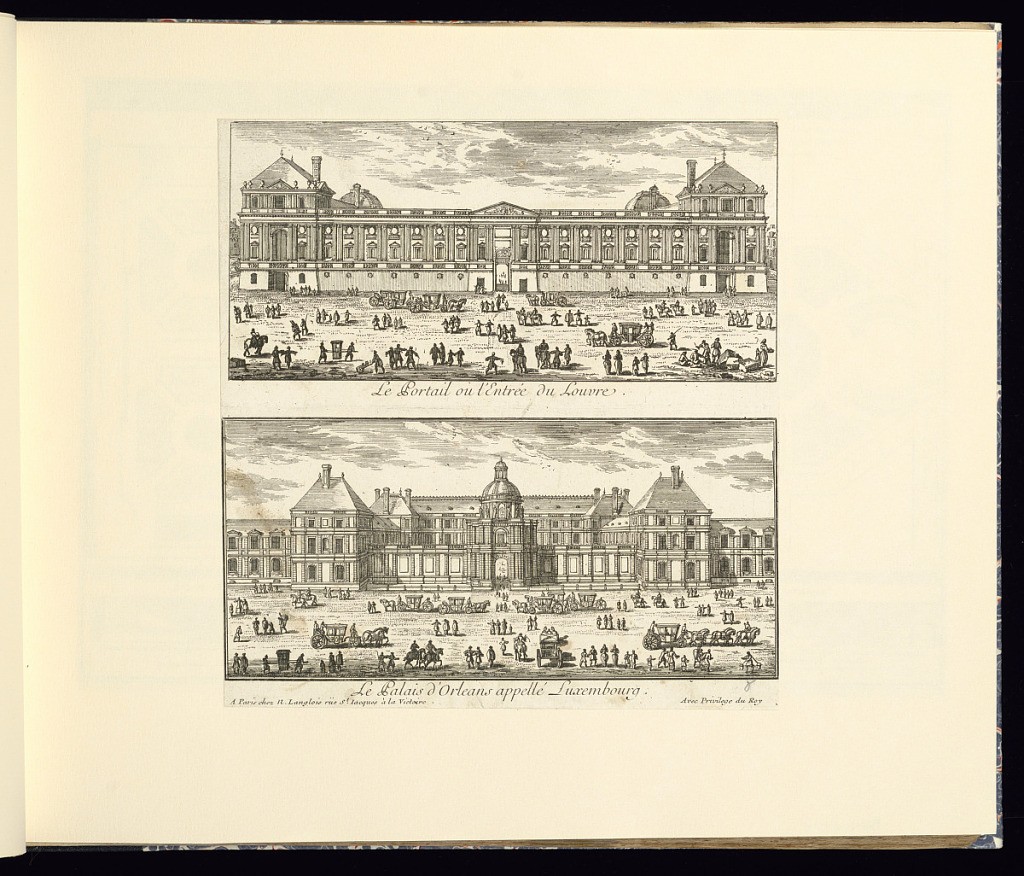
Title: Le Portail où l’Entrée du Louvre
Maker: Gabriel Perelle, French, 1604–1677
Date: late 17th century
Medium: Etching on laid paper
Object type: Print
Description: Plate with two architectural views. Above, the portico or entrance façade of the Louvre Palace in Paris. Below, the façade of the Orleans Palace, named Luxembourg, in Paris. The foreground of each façade features figures, carriages, and sedan chairs. The plate is titled and signed.